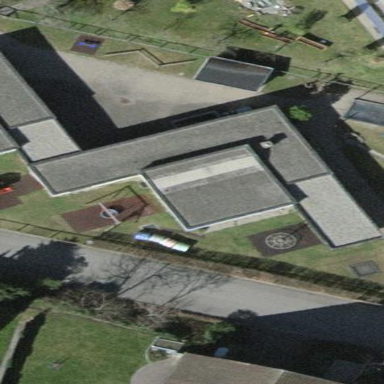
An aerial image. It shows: Kindergarten building.